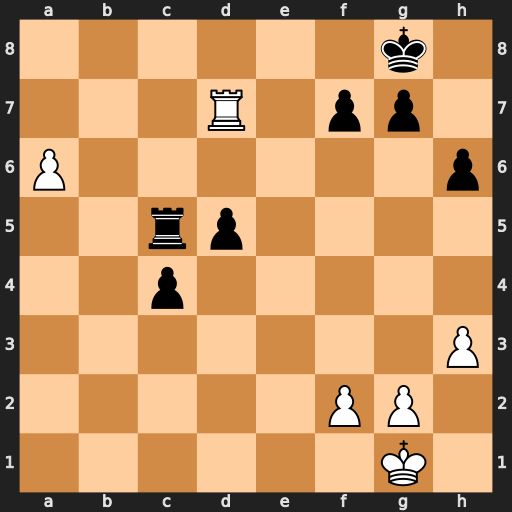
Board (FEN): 6k1/3R1pp1/P6p/2rp4/2p5/7P/5PP1/6K1
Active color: w
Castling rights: -
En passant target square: -
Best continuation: a7 Ra5 Rd8+